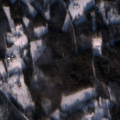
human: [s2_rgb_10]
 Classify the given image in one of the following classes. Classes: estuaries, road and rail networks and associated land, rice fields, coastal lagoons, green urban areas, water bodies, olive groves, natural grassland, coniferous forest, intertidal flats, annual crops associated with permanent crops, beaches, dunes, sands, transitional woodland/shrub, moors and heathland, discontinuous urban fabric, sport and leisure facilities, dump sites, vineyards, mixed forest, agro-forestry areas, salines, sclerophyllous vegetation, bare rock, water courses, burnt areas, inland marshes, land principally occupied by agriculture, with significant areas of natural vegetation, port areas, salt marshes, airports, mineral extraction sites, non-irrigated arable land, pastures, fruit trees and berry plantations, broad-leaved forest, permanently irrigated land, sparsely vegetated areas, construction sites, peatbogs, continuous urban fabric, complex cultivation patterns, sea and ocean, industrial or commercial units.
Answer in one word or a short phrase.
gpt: land principally occupied by agriculture, with significant areas of natural vegetation, coniferous forest, mixed forest, transitional woodland/shrub